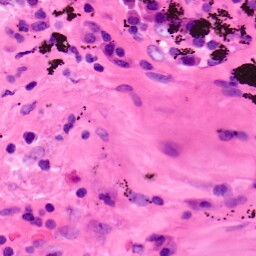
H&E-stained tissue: Lung